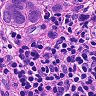
Metastatic tissue present: yes